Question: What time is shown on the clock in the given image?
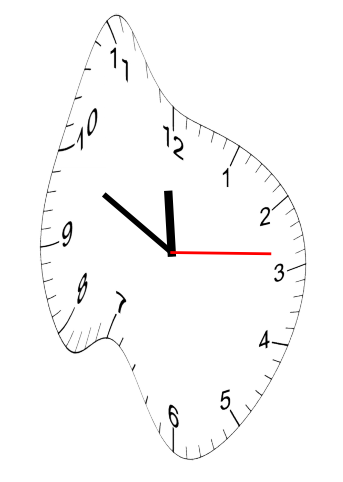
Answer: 11:49:14